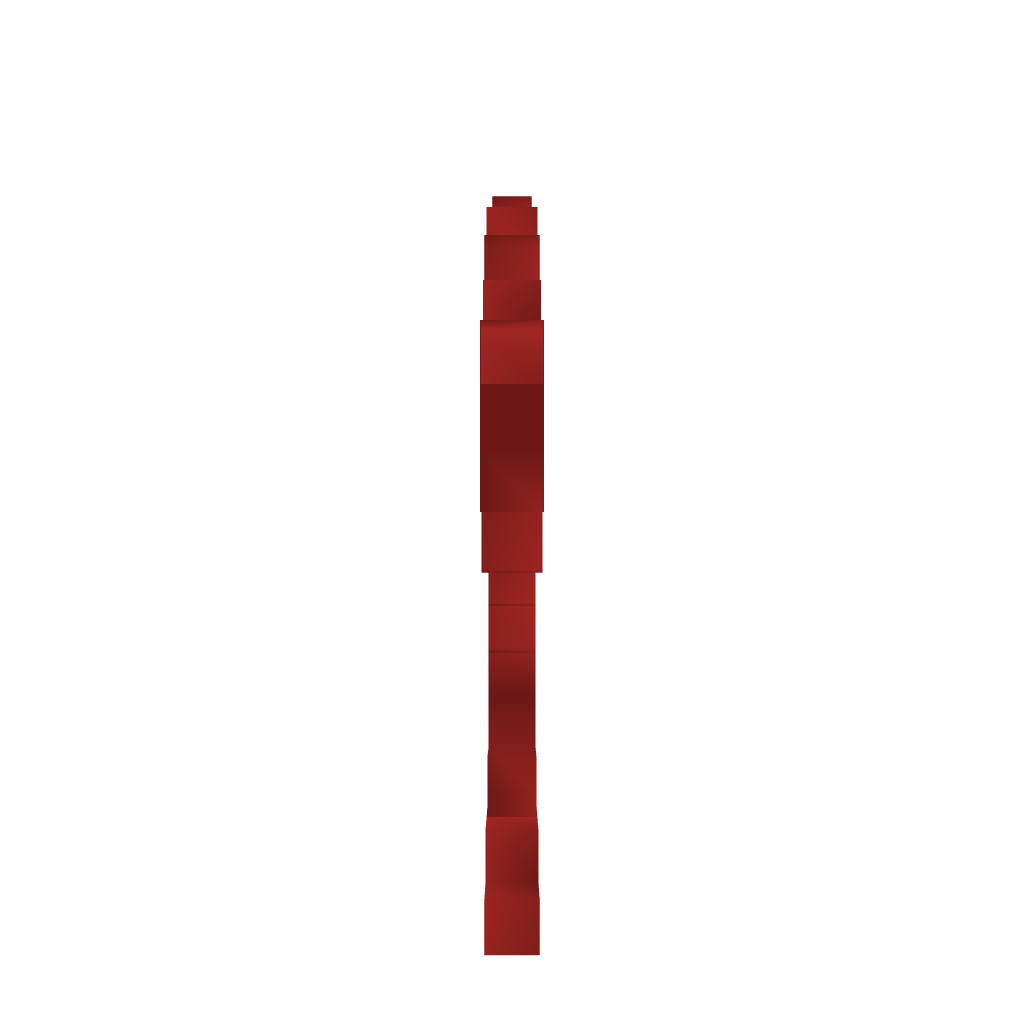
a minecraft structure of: Panther from Castlevania 1